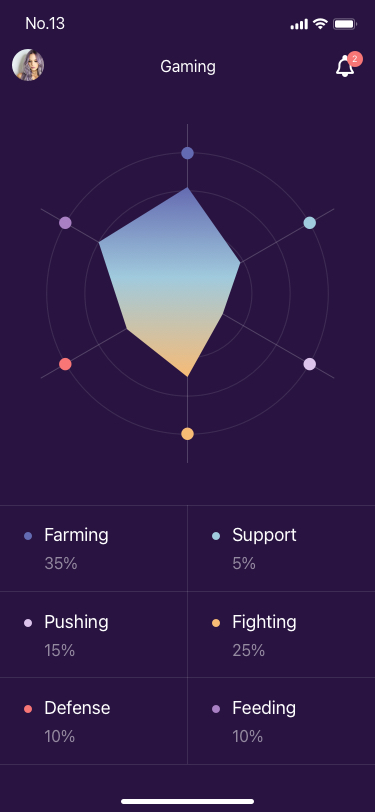
Text in this UI design:
Shipping
$15.00
Sub Total
$28.00
Promote Code
#B6129
Check Out
$4,489.00
Shopping Cart
Have 03 items on bags